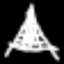
Label: The Eiffel Tower